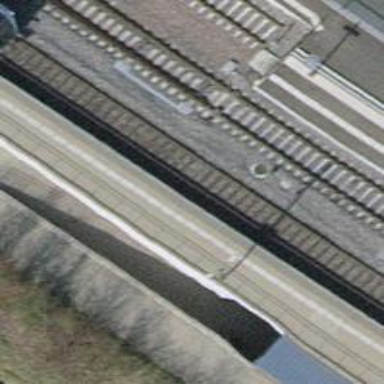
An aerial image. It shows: Public transport stop position along the railway.